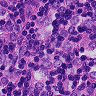
Metastatic tissue present: yes